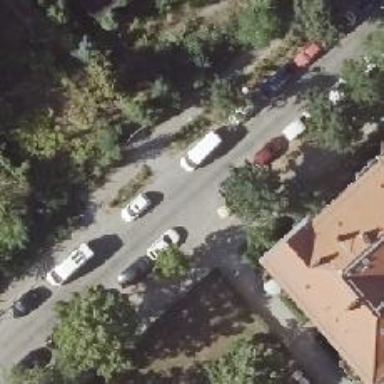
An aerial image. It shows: Residential road with sidewalks on both sides. There is parallel parking available on the street.